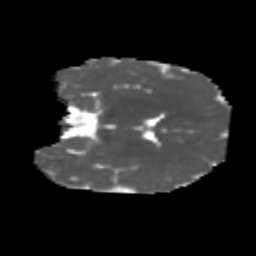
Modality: MD
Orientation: coronal
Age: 6
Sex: male
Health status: healthy